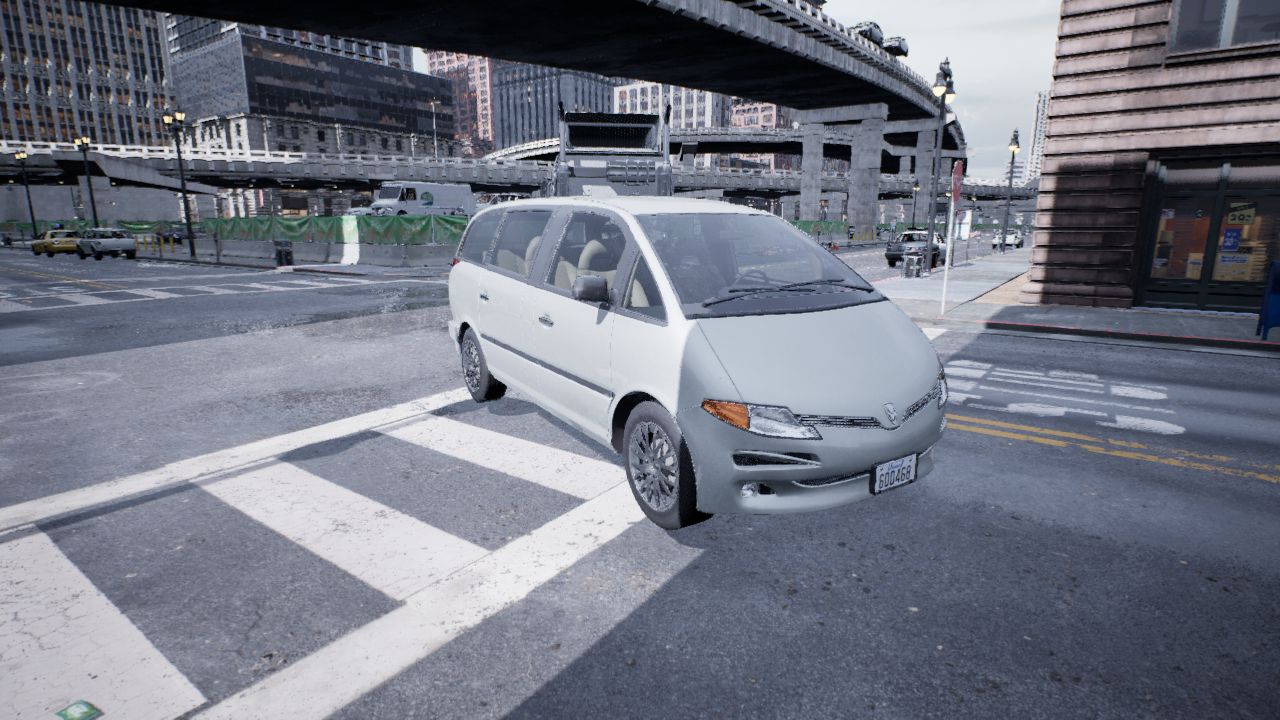
Venue: intersection
Lighting: overcast
Vehicle rig: minivan